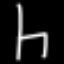
Label: chair